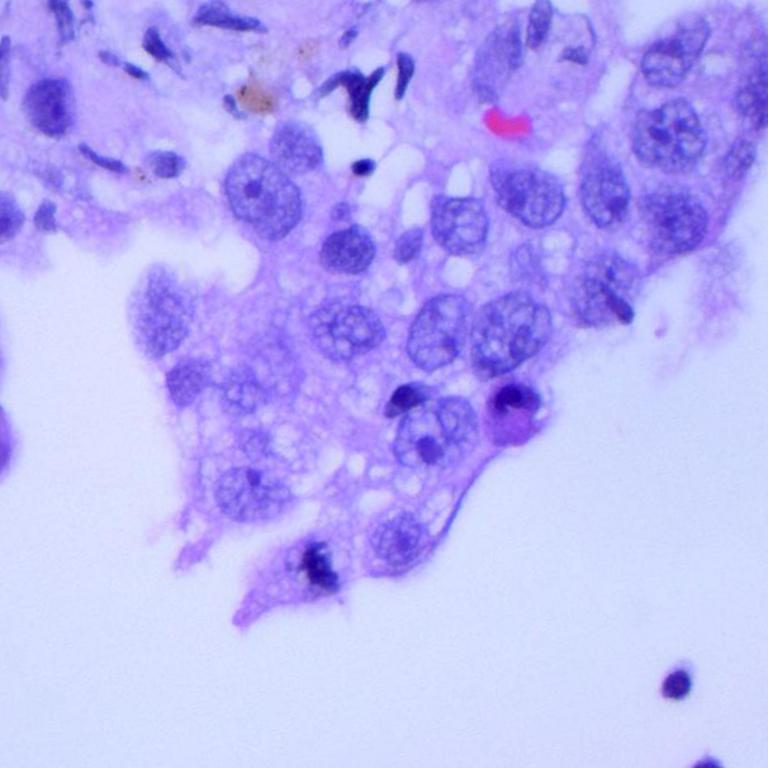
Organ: lung
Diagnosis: adenocarcinomas